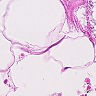
Metastatic tissue present: no